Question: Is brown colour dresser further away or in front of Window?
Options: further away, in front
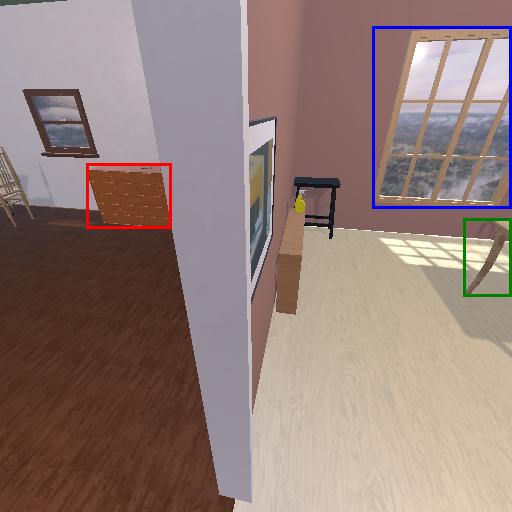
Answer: further away